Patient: sex F, age 82
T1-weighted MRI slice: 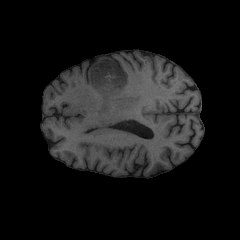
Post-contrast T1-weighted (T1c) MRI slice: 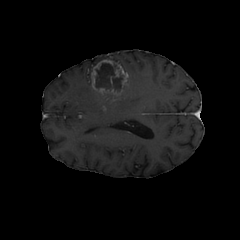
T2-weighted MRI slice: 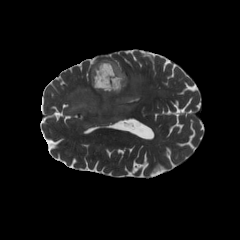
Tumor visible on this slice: yes
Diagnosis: Glioblastoma, IDH-wildtype
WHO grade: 4